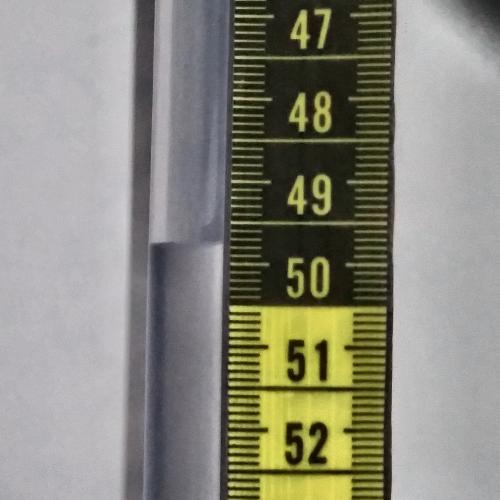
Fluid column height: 49.8 cm